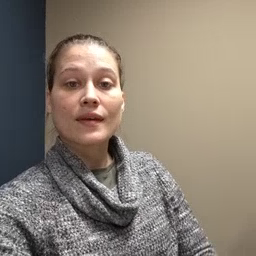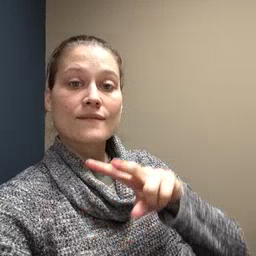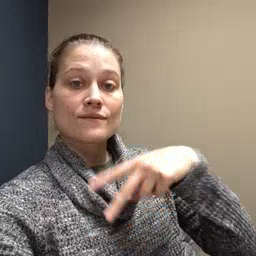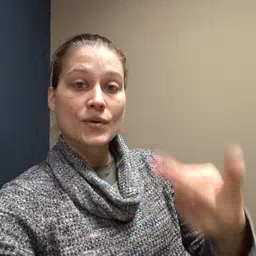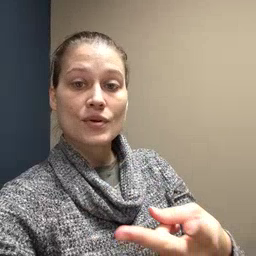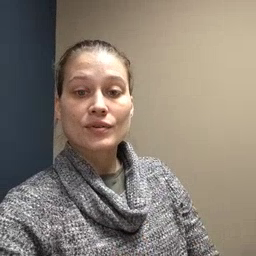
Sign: fall